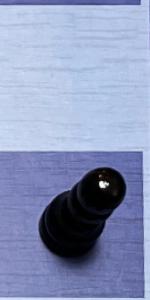
Label: Pawn_Black